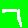
Digit: 7